Field crop: maize
Growth stage: 2
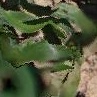
Species: maize